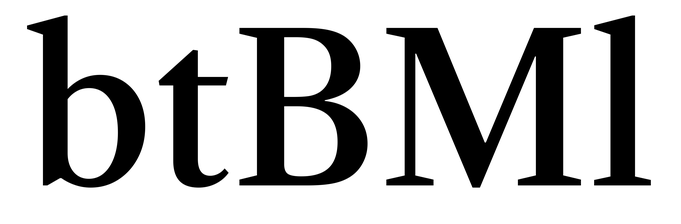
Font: LibreCaslonText_Medium